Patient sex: F
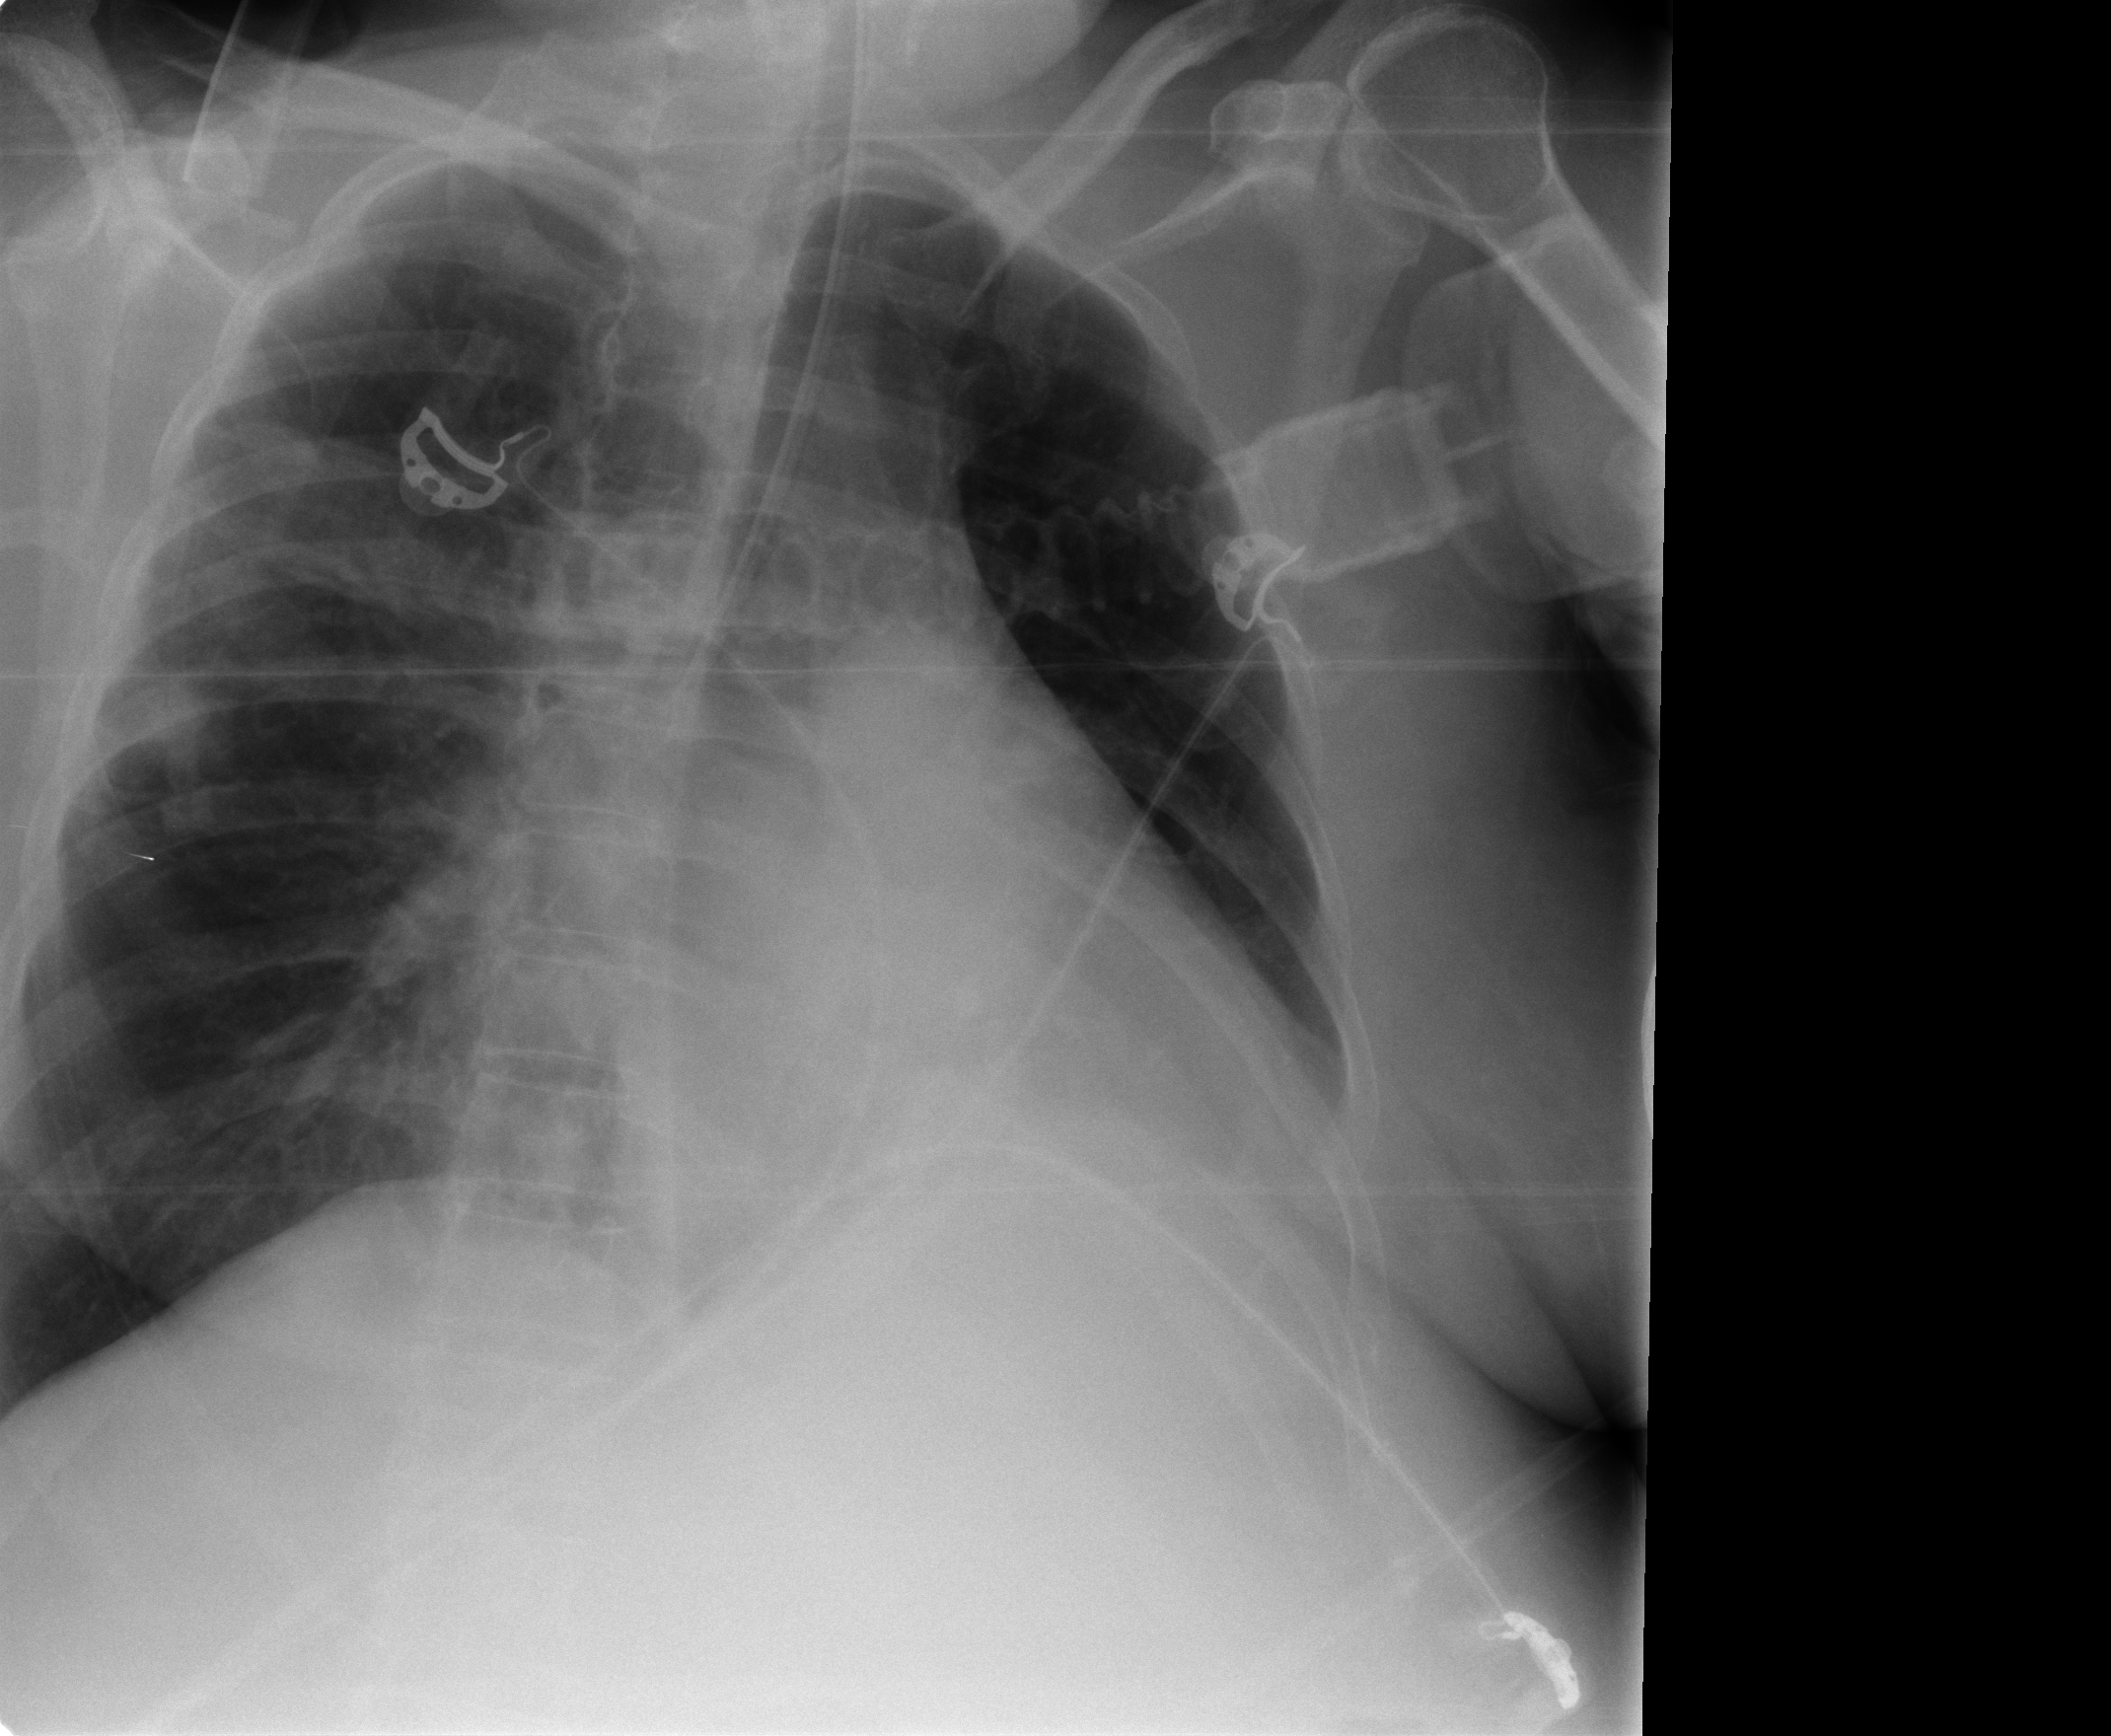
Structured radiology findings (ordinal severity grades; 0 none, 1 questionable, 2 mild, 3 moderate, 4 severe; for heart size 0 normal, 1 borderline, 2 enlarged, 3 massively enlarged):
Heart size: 2
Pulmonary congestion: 0
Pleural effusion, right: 0
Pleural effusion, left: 2
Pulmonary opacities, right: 0
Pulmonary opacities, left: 0
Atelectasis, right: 0
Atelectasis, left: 2